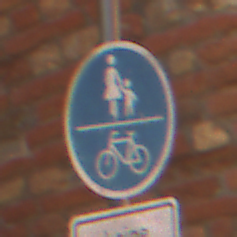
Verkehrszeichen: GemeinsamerGehUndRadweg
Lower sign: HinweisDurchVerbaleAngabe4
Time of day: MorningAfternoon
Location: Outdoor (Urban)
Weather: Clear
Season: NotSpecified
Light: Natural